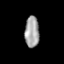
Tissue: prostate
Cell type: Fibroblasts
Senescence score: 0.754
Nuclear area (px): 438
Mean DAPI intensity: 163.676